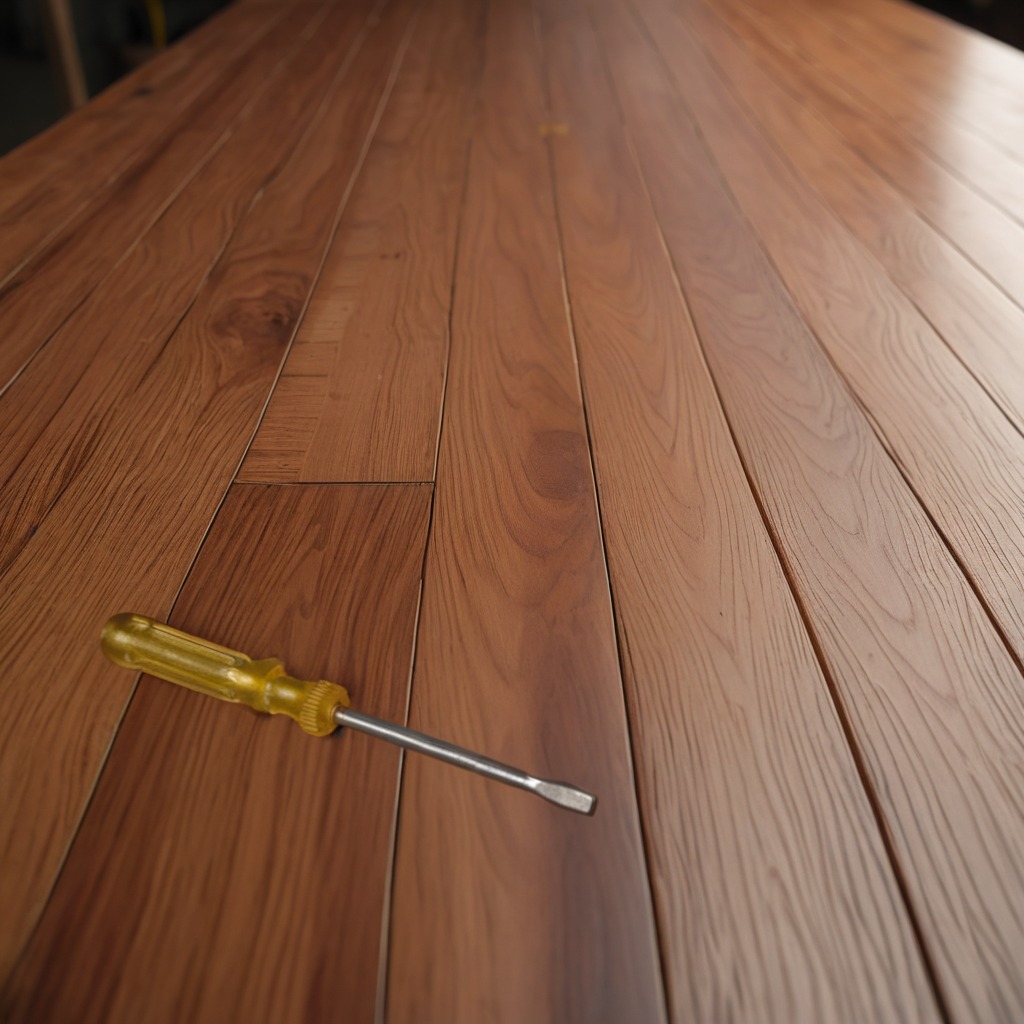
A screwdriver is lying on the wooden table in a carpentry studio.